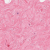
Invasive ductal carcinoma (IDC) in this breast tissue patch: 0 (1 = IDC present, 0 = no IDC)